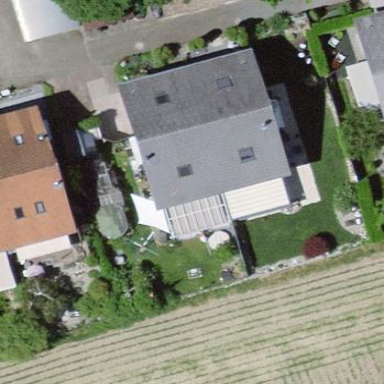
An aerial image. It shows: Terrace building.